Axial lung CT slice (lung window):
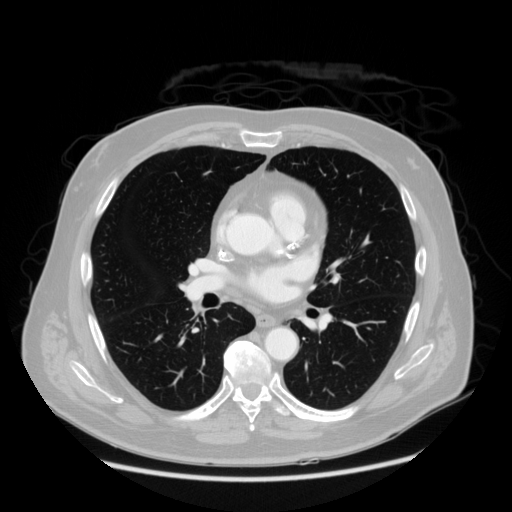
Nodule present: no